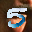
Label: 5